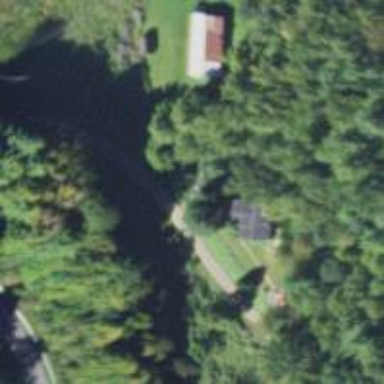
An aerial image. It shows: Culvert tunnel.